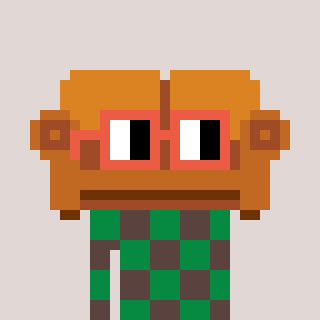
a pixel art character with square orange glasses, a couch-shaped head and a darkbrown-colored body on a warm background